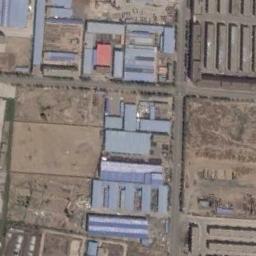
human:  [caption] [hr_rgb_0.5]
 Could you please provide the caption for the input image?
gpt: The industrial area has lots of blue workshops of different sizes, Other colors of workshops and wastelands .

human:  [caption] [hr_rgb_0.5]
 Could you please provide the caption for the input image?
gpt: There are neatly planned factories and roads in an industrial area, And there are several wastelands in the factory area .

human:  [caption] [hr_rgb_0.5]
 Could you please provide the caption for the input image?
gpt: Many houses of different shapes are in the industrial area .

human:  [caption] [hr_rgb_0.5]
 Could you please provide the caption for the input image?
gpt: Three buildings in the industrial area have blue roofs .

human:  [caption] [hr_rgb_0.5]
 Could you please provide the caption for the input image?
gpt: There are some blue buildings and brown buildings on the industrial area .